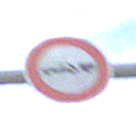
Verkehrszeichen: VerbotPersonenkraftwagenMitAnhaenger
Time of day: Midday
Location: Outdoor (Nature)
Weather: PartlyCloudy
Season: NotSpecified
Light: Natural